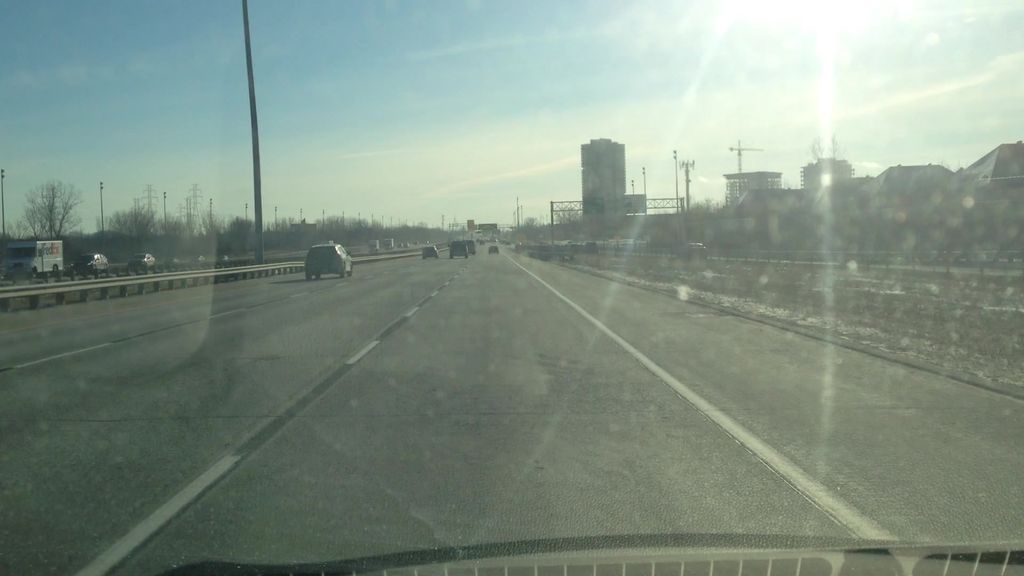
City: montreal